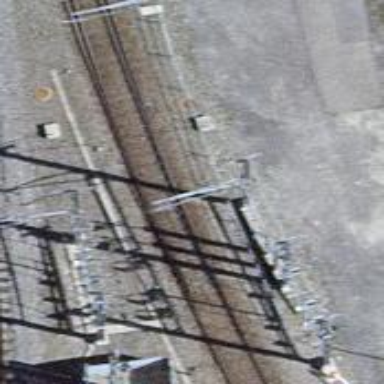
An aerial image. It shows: Railway switch.